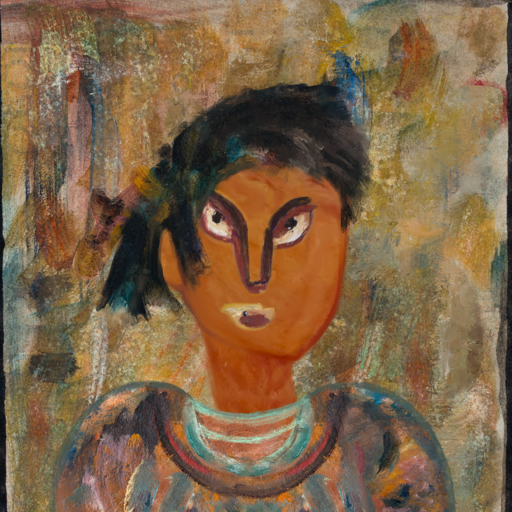
Background: Pipe, Head And Neck Front: Pious_Lady, Face Front: After_Raid, Bust: Boggyland, Hair Front: Pipe, Head Accessory: Blank, Second Necklace: Blank, Necklace: Blank, Baby: Blank